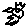
Label: bird